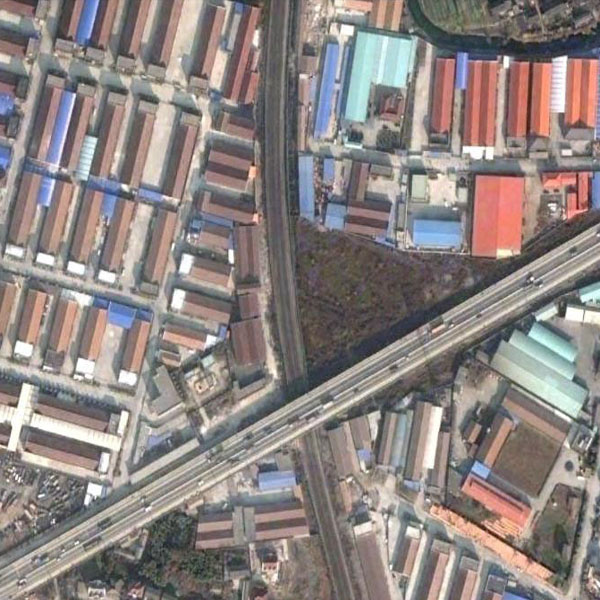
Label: Industrial